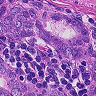
Metastatic tissue present: yes